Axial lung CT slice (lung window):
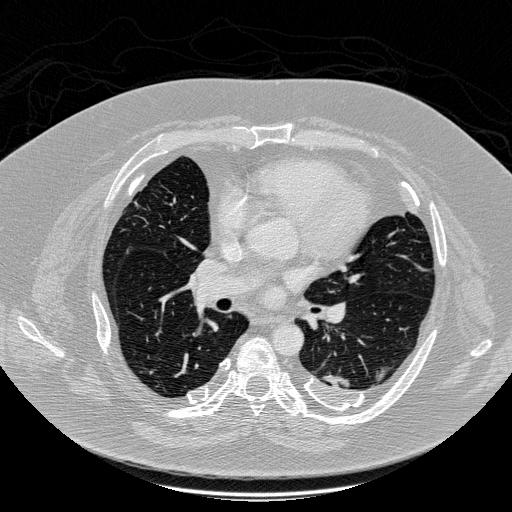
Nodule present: no